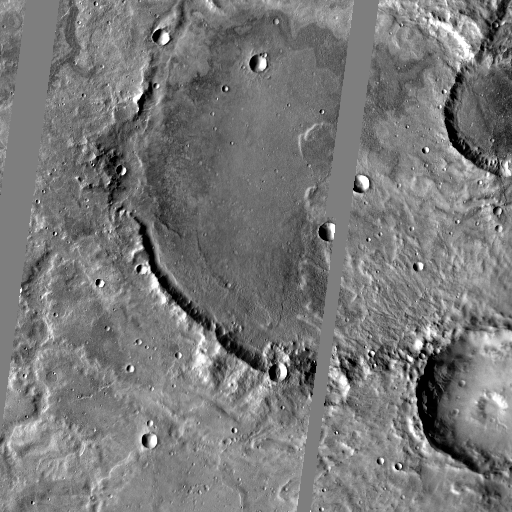
Crater classes present: Background, Other, Layered, Buried, Secondary